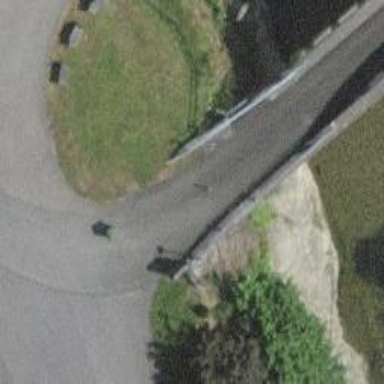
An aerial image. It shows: Bollard barrier.